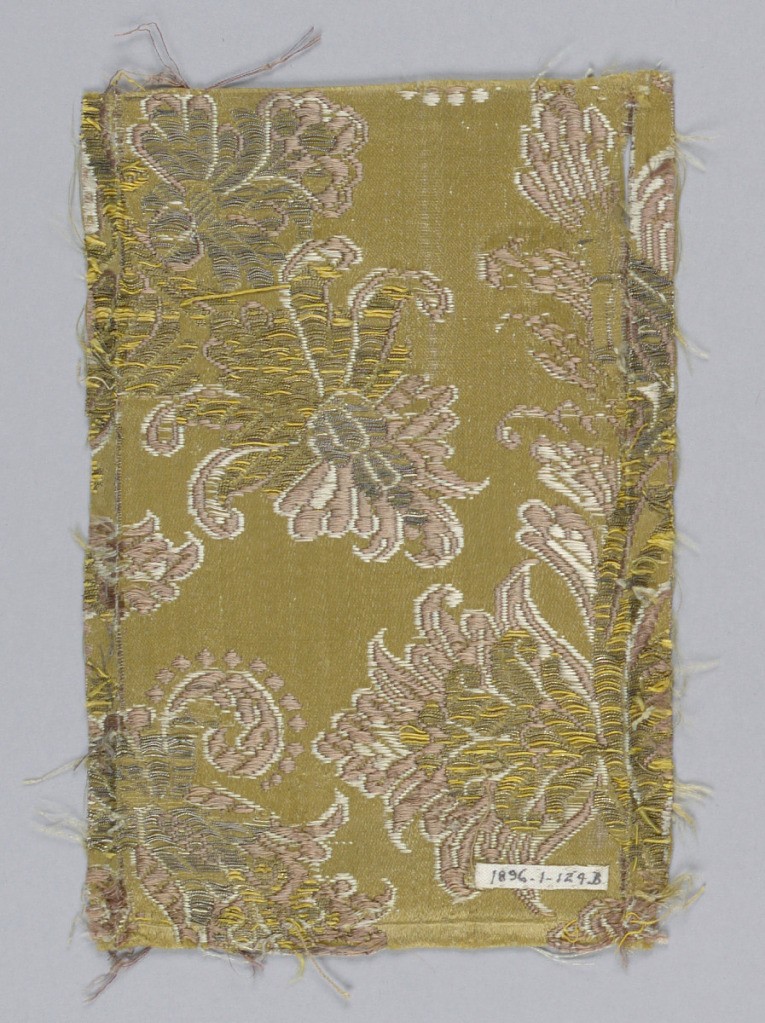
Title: Fragments
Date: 17th century
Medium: silk, metallic thread Technique: compound satin weave with discontinuous supplementary weft patterning (brocaded)
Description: Design of curving floral stem outlined in white on a mustard yellow satin ground.